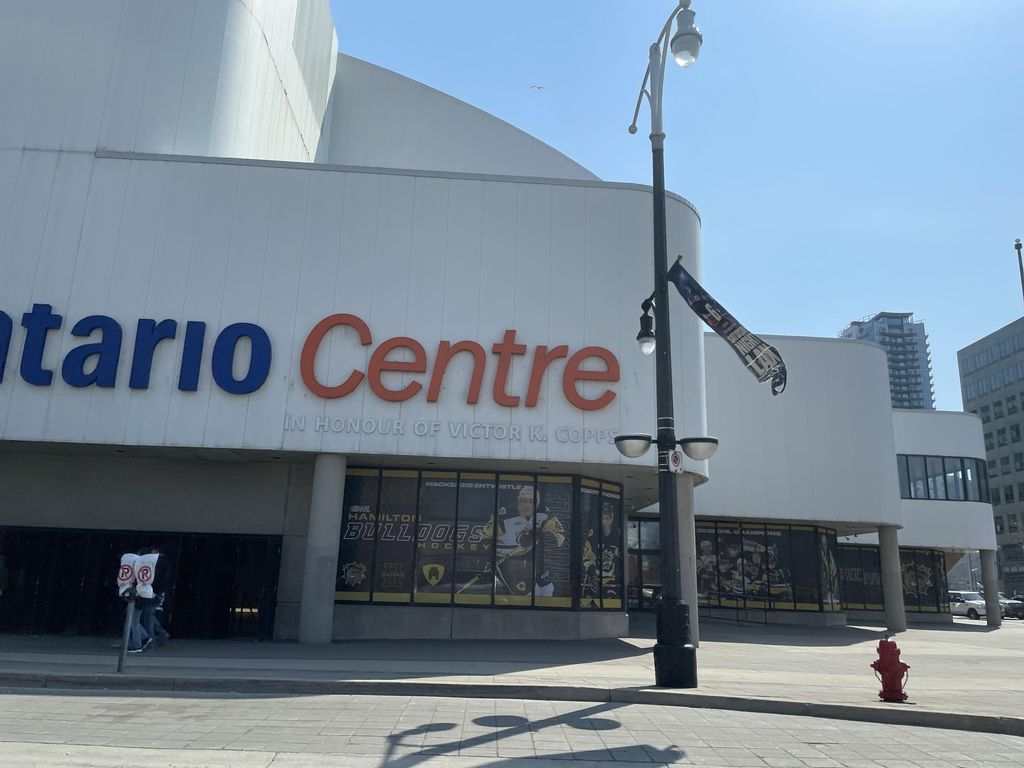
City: hamilton